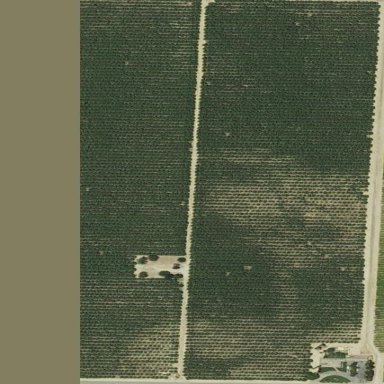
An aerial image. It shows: Almond orchard with rows of almond trees.